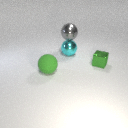
small green metal cube to the right of large green rubber sphere